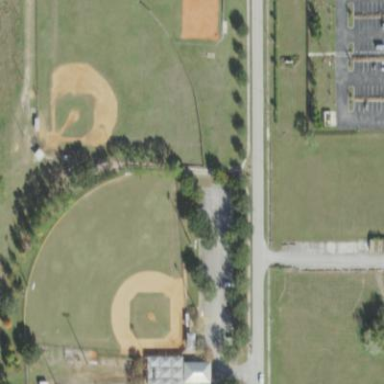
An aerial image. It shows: Baseball pitch for leisure land activities.